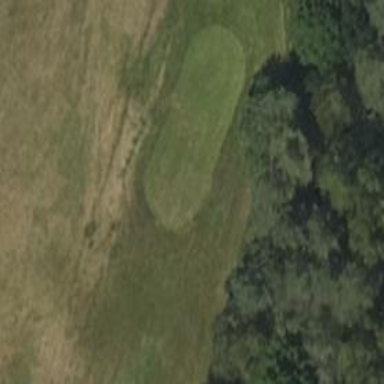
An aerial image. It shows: Golf tee.